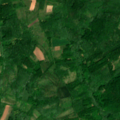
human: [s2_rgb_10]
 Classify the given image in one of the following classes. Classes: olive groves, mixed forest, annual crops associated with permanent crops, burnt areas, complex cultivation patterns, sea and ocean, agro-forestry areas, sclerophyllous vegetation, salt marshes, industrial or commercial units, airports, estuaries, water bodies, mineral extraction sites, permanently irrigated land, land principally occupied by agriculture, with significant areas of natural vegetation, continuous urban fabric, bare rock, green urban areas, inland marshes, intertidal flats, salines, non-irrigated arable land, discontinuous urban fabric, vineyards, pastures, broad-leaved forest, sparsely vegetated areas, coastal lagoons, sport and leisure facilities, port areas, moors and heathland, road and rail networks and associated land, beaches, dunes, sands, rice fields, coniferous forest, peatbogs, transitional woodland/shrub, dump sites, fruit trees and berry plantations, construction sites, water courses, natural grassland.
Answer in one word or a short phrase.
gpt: complex cultivation patterns, land principally occupied by agriculture, with significant areas of natural vegetation, broad-leaved forest